Question: I have an assignment which is to create two sparse matrices (A and B) and then adding them up into a third sparse matrix (C). I have already done it with vectors (receiving two sparse vectors and adding them into a third) so I decided it would be easier to use a series of vectors to represent a matrix. In the future, I may need to do it without vectors but with an actual matrix (I even have a psuedo-code of a function that inserts a number into a sparse matrix), so do understand I'm asking all of this, even though the following code works.
Because it is a matrix, it has two arrays that are the row array and column array. each cell of the array is pointing to the respective line/column. It is as in the picture below:

Being a sparse matrix, where there are zeroes, you see those arrows as those nodes that have zeroes with them do not exist.
To simplfy the problem, I prefer to only address the array of rows, which, as seen in the image, are pointing to the heads of each new row. Assume each line is a vector C (like I said above, I want to represent the matrix with a series of vectors).
This is the code of all of the linked list functions I built:
'''
typedef struct List_node
{
int key;
int i,j;
struct List_node *next;
}List_node;
typedef struct List
{
List_node *head;
}List;
List *create_list()
{
List *list = (List*)malloc(sizeof(List));
list->head = NULL;
return list;
}
void insert_first(List_node *x, List *list)
{
x->next = list->head;
list->head = x;
}
void insert(List_node *x, List_node *y)
{
x->next = y->next;
y->next = x;
}
List_node *mk_node(int data, int row, int col)
{
List_node *node = (List_node *)malloc(sizeof(List_node));
node->key = data;
node->i = row + 1;
node->j = col + 1;
return node;
}
void delete_list(List *list)
{
List_node *node, *temp;
node = list->head;
while (node != NULL)
{
temp = node->next;
free(node);
node = temp;
}
free(list);
}
void print_list(List *list, char name)
{
List_node *p;
p = list->head;
printf("
The linked list %c consists of: ",name);
while (p != NULL)
{
printf("%d(i = %d) (j = %d) ", p->key, p->i, p->j);
p = p->next;
}
printf("
");
}
'''
This is the code that creates the vectors:
'''
List *Create_vector (List *A, List *B, int i, int m)
{
int l,flag = 0;
List *C;
List_node *node=NULL, *next, *Pointer_A, *Pointer_B;
C = create_list();
Pointer_A = A->head;
Pointer_B = B->head;
for (l = 0; l<m; l++)
{
if ((Pointer_A->key + Pointer_B->key) != 0)
{
if (flag == 0)
{
node = mk_node(Pointer_A->key + Pointer_B->key, i,l);
insert_first(node, C);
flag = 1;
}
else
{
next = mk_node(Pointer_A->key + Pointer_B->key, i,l);
insert(next, node);
node = next;
}
}
Pointer_A = Pointer_A->next;
Pointer_B = Pointer_B->next;
}
return C;
}
'''
And this is the main program:
'''
void main()
{
List_node *Row_A, *Row_B, *Row_C;
List *A, *B, *C;
List_node *node, *next;
int data, m,n,l;
printf("Enter list row
");
scanf("%d", &m);
Row_A = (List_node*)malloc(sizeof(int)*(m));
Row_B = (List_node*)malloc(sizeof(int)*(m));
Row_C = (List_node*)malloc(sizeof(int)*(m));
printf("Enter list columns
");
scanf("%d", &n);
for (int i=0; i<m; i++)
{
A = create_list();
B = create_list();
printf("
Insert first number into A
");
scanf("%d", &data);
node = mk_node(data, i,0);
insert_first(node, A);
for (l = 1; l<n; l++)
{
printf("Now insert the rest of the numbers
");
scanf("%d", &data);
next = mk_node(data, i,l);
insert(next, node);
node = next;
}
print_list(A,'A');
printf("
Insert first number into B
");
scanf("%d", &data);
node = mk_node(data,i,0);
insert_first(node, B);
for (l = 1; l<n; l++)
{
printf("Now insert the rest of the numbers
");
scanf("%d", &data);
next = mk_node(data, i,l);
insert(next, node);
node = next;
}
print_list(B,'B');
C = Create_vector(A,B,i,n);
}
getchar(); getchar();
}
'''
Hopefully you got this far. So my problems are:
1. I'm not sure how to create the array of pointers that I need, which are Row_A, Row_B, Row_C. Meaning, if each cell is pointing into the head of a vector - how do I define the arrays? As list? List node? How do I make every cell of the array to point to each vector's head?
2. List C is overriden every time the for loop is executed. The only way I see that can keep each vector C and put it in a matrix is to make each array cell point to each vector's head, which brings us back to problem #1. Is that true? How can I do this?
Thank you very much.
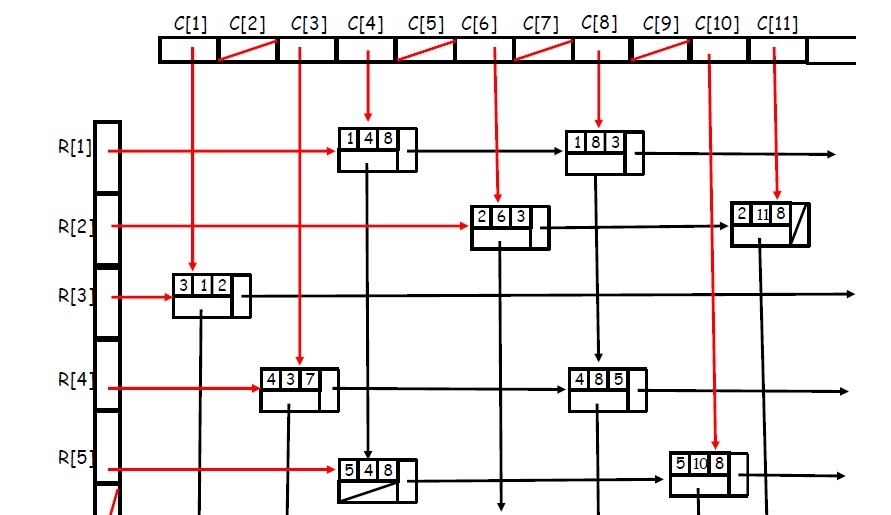
Answer: Some observations that may get you started:
- You create list of heads just the way you create your dynamic arrays 'Row_A' and so on. These lists of heads should not be standalone data structures. They should be part of a 'Matrix' struct, just as 'head' is part of your 'List' struct. The allocation of the head array should be part of its creator function 'create_matrix'.- The fact that each 'Matrix' stores its own list of heads is also the solution to overwriting 'C': Instead to assign to 'C' over and over, assign to 'C->head[i]'. Likewise for 'A' and 'B'. All date that describes the matrix should be encapsulated in one struct, so that everything is stored neatly together.- At the moment you represent your matrix as a list of rows. That's fine for printing and for matrix addition, but once you get to multiplication, you will also need column heads. Your node structure must then be prepared to have two pointers as illustrated in the sketch: One for the next element in the row ('right', say) and one for the next element in the columns ('below').- Your matrices are not sparse. For example, your code to add two lists (which shouldn't be called 'create_vector'; chose something more expressive) should check the index associated with the nodes so that zero entries can be skipped.- You should store the dimension of a list or matrix in the struct. This is not needed in order to traverse the list, but it allows to check quickly whether an operation is legal. For example, you can only add matrices of the same dimension.
For example:
'''
typedef struct Matrix Matrix;
typedef struct Matrixnode Matrixnode;
struct Matrix {
int n, m;
Matrixnode *row;
Matrixnode *col;
};
Matrix *create_matrix(int n, int m)
{
Matrix *mx = malloc(sizeof(*mx));
mx->n = n;
mx->m = m;
mx->row = malloc(m * sizeof(*m->row));
mx->col = malloc(n * sizeof(*n->col));
return mx;
}
Matrix *matrix_add(const Matrix *a, const Matrix *b)
{
assert(a->m == b->m);
assert(a->n == b->n);
Matrix *c = create_matrix(a->n, a->m);
for (int i = 0; i < c->m; i++) {
c->row[i] = row_add(a->row[i], b->row[i]);
}
return c;
}
'''
This is a rough sketch of how you can make the row vectors arrays. (I've created a 'col' array, but don't use it. When adding matrices, you'd have to take care of keeping the column pointers consistent, too.)